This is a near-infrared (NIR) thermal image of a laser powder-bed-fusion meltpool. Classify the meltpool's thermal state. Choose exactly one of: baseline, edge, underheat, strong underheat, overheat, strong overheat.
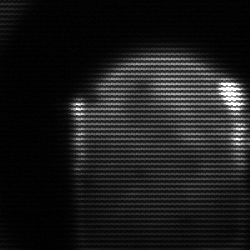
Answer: edge